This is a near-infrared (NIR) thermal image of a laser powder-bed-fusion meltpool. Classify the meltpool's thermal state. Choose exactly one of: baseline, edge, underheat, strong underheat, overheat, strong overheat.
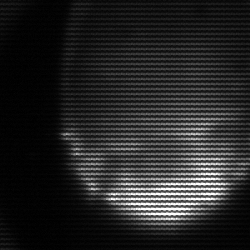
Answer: edge